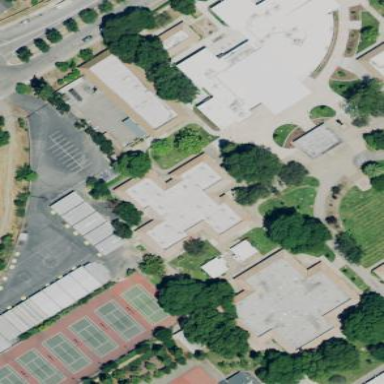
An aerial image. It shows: School building.